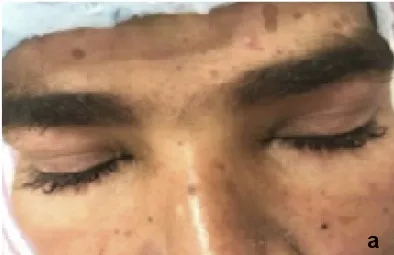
Violaceous eruptions present around eyelids - heliotrope rash.
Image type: medical_photograph (skin_photograph)